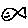
Label: fish